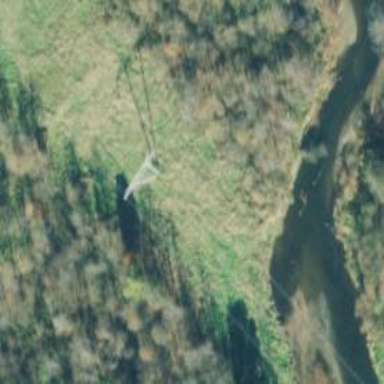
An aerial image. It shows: Lattice structure tower used for power transmission.